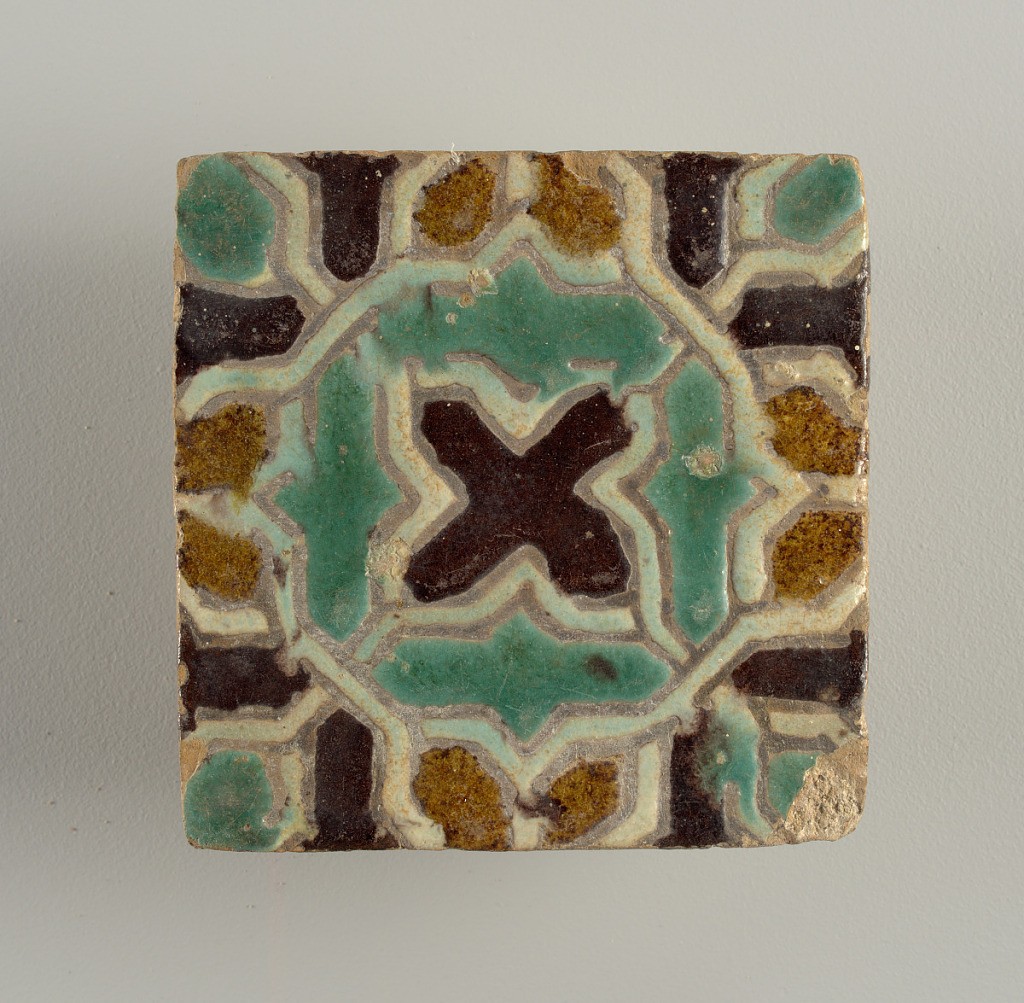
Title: Tile
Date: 1475–1500
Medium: Glazed earthenware
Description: White, green, light brown and dark brown glazes, in cuerda seca technique. Geometrical design, called Laceria (lacework). Hispano-Moresque style.